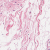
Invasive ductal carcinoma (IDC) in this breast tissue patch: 0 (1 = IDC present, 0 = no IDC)